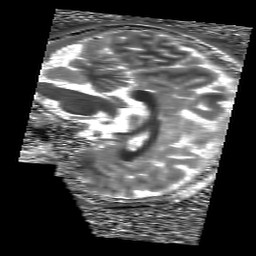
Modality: T1map
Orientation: sagittal
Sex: male
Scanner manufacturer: siemens
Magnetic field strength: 3 T
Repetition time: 5 s
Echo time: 0.00355 s